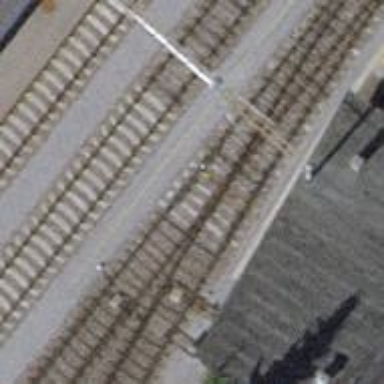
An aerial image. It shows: Single-track electrified railway service yard with contact line for trains.